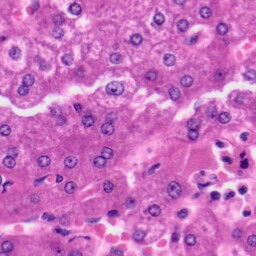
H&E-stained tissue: Liver